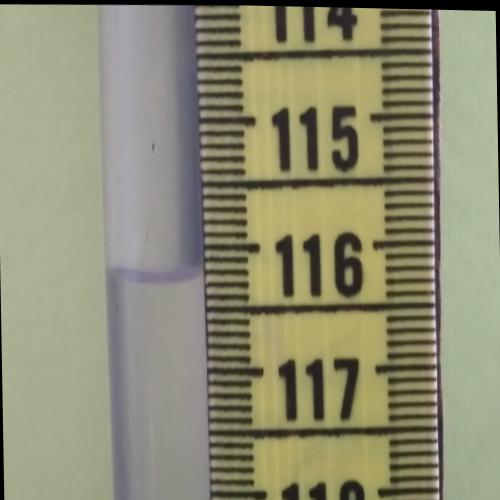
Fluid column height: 116.2 cm